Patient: sex F, age 51
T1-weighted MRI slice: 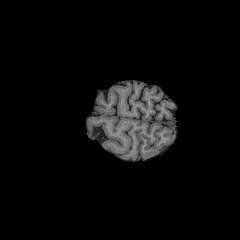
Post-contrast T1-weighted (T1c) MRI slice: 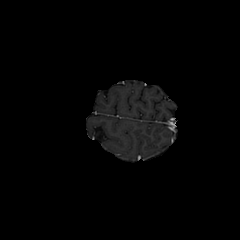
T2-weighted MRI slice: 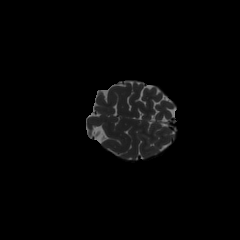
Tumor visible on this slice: no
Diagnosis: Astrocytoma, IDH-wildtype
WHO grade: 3